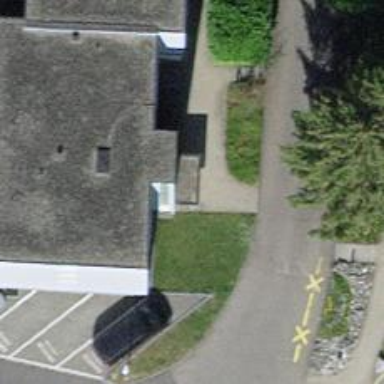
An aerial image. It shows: Footway along the road.